Question: From :
> Interpreters have many advantages. The transition from writing code to
executing code is almost immediate, and so the interpreter can be much more specific when an error
occurs.
What does the bold line mean?
Does it mean that the interpreter cannot work unless whole of the program is in memory? Which means we cannot divide the program into modules and then have the modules interpreted as and when needed (like we do with compilers)?
If yes, then what's the reason behind this?
---
## UPDATE:
From :
>
So, does this now indicate what I wrote above?

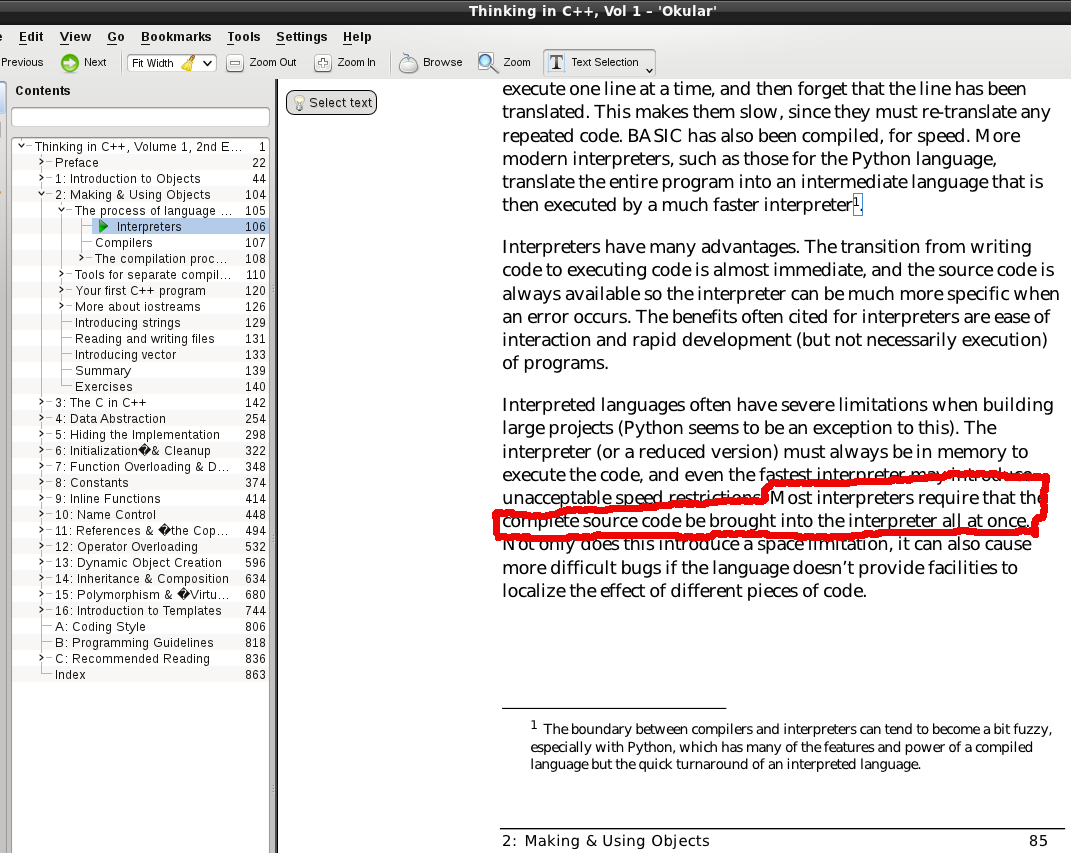
Answer: > Does it mean that the interpreter cannot work unless whole of the program is in memory?
No. The whole program need not to be in memory. the parts are loaded into memory as and when required.
> Means we cannot divide the program into modules and then have the modules interpreted as
and when needed (like we do with compilers)?
You can very well modularize your programs. but the required modules should be availble when required by interpreter.
And the bold line:
It means that it's the source code that runs, i.e. converted to machine specific instruction at run time. without being converted to a different (intermediate) format. (as is done by compiler)
From Wikipedia:
> An <URL> may be a program that uses one the following strategies for program execution:
1. executes the source code directly
2. translates source code into some efficient intermediate representation (code) and immediately executes this
3. explicitly executes stored precompiled code1 made by a compiler which is part of the interpreter system
The main disadvantage of interpreters is that when a program is interpreted, it typically runs more slowly than if it had been compiled. The difference in speeds could be tiny or great; often an order of magnitude and sometimes more. It generally takes longer to run a program under an interpreter than to run the compiled code but it can take less time to interpret it than the total time required to compile and run it. This is especially important when prototyping and testing code when an edit-interpret-debug cycle can often be much shorter than an edit-compile-run-debug cycle.